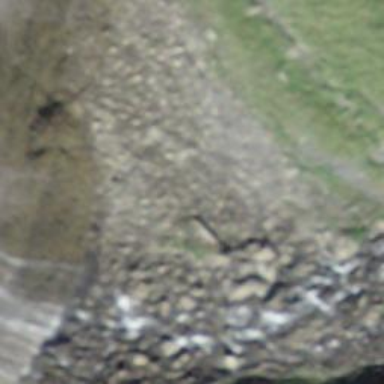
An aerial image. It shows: Beautiful waterfall.